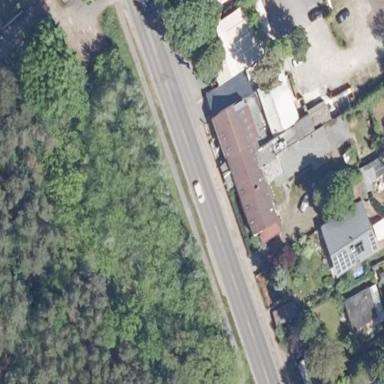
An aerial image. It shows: Building that houses restaurant.